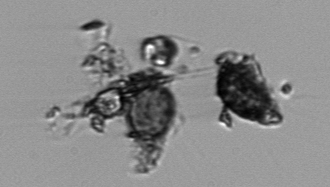
Label: Thalassiosira_TAG_external_detritus